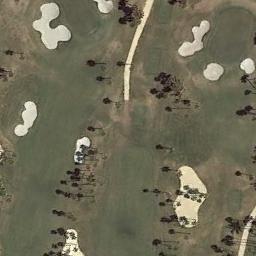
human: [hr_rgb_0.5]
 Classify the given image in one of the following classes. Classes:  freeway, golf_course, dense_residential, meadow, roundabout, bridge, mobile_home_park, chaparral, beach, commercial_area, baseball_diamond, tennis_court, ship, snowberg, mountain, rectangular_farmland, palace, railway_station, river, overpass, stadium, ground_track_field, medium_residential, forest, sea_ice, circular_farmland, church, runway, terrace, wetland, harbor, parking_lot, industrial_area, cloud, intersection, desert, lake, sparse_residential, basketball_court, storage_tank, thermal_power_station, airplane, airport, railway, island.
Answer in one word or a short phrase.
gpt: golf_course